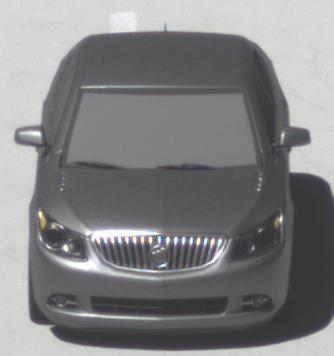
Make: Buick
Model: LaCrosse
Detailed model: Gen. 2
Model produced from: 2009
Model produced until: 2016
Doors: 4
Color: gray
Road condition: dry road
Daytime: midday
Contrast: high contrast